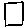
Label: square